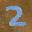
Label: 2